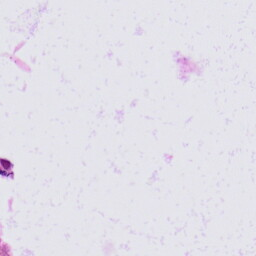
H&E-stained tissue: Skin